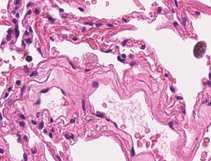
Tumor epithelial tissue: no
Tumor-associated stroma tissue: no
Normal tissue: yes